Field crop: maize
Growth stage: 2
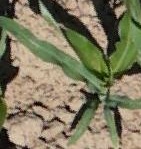
Species: maize